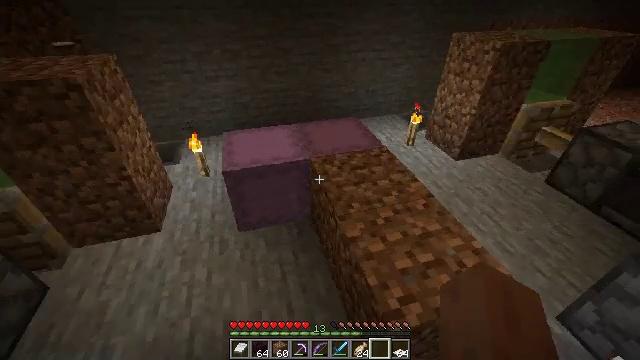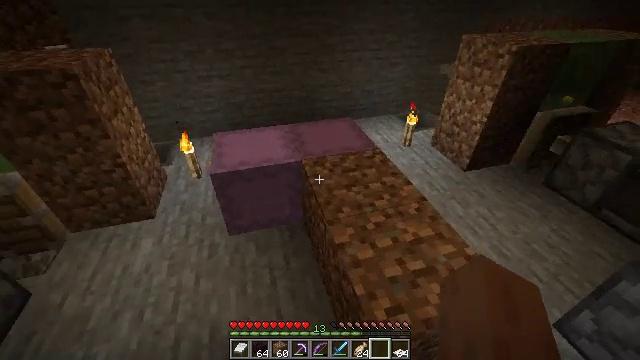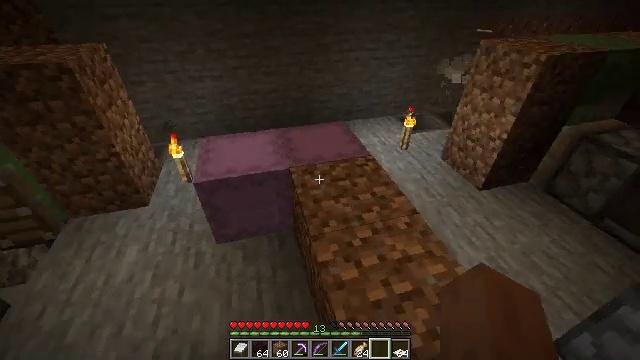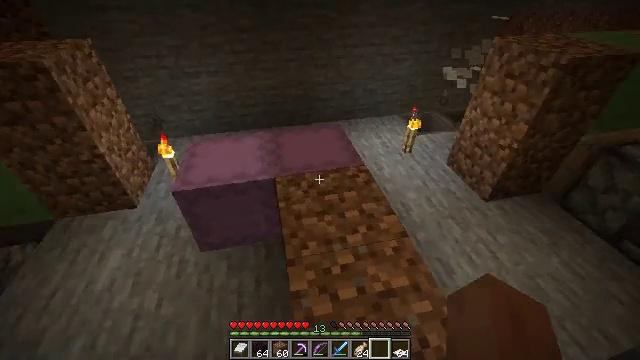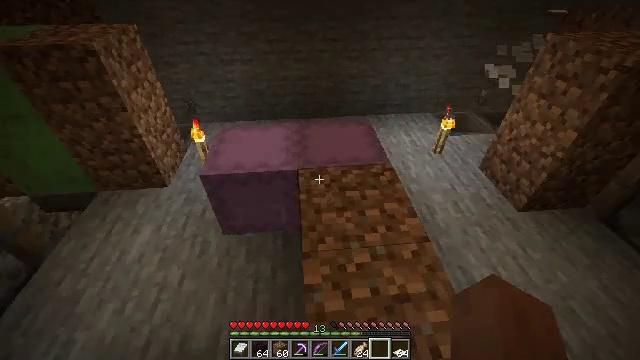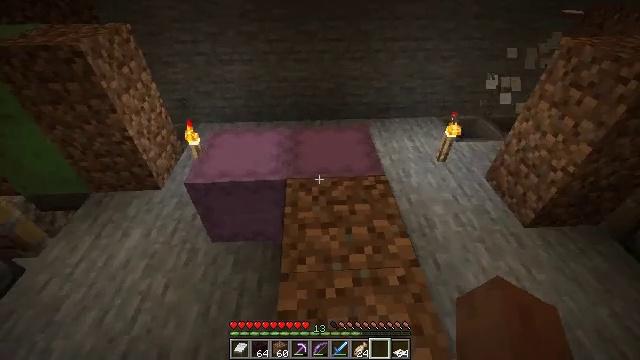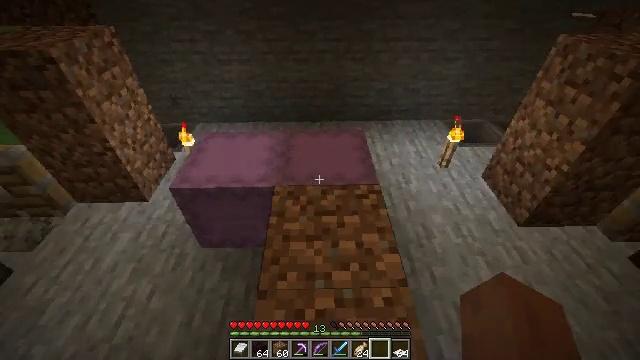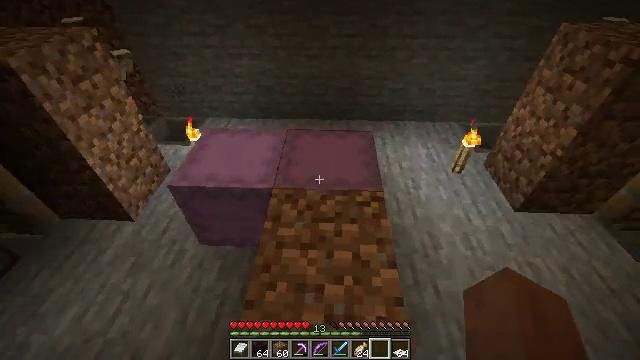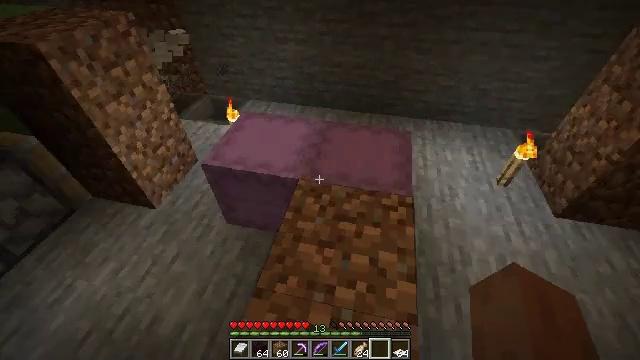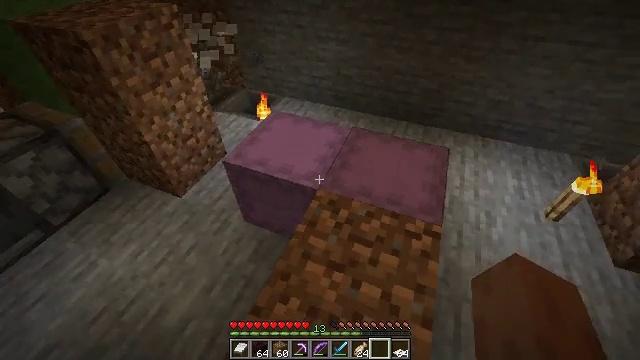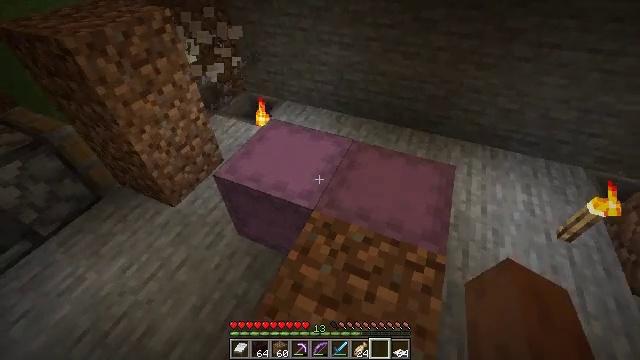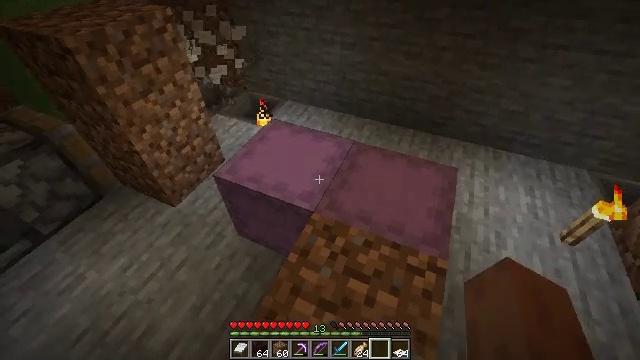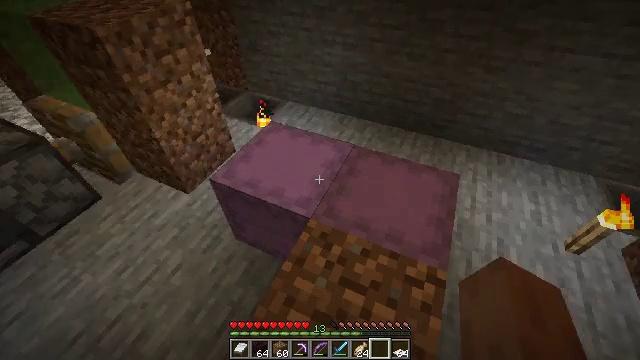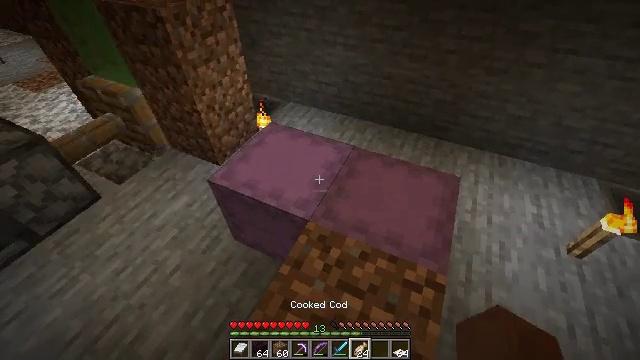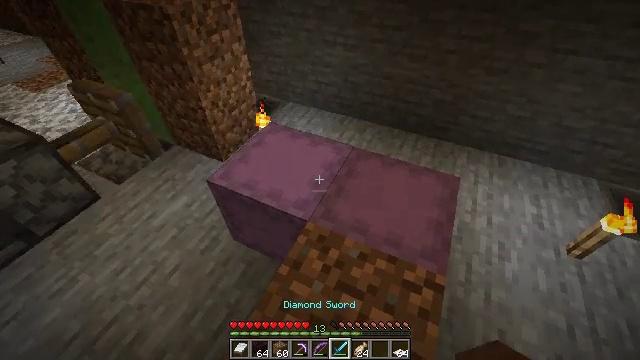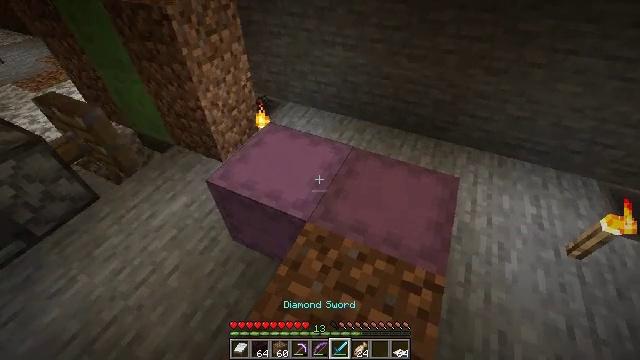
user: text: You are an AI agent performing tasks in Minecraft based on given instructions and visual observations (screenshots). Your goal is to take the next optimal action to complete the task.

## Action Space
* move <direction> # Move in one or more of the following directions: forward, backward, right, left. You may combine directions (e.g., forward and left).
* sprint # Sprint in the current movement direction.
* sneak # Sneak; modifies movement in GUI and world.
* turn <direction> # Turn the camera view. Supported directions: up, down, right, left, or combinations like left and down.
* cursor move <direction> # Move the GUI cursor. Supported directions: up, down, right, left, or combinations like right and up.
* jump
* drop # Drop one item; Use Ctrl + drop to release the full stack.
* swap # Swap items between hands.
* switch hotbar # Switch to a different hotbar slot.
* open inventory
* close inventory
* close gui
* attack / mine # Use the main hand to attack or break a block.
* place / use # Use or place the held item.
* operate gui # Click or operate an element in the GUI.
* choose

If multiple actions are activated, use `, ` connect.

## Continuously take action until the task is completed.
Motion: motion action
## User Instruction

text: Retrieve the shulker box into the inventory.
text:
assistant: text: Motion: move forward and move right
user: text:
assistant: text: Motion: move forward and move right
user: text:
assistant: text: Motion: move forward and move right, turn left and down
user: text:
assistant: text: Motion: move forward and move right, turn left and down
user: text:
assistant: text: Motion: move forward and move right, turn left
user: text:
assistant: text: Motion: move forward and move right, turn left
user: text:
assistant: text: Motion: move forward, turn left and down
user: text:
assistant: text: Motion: move forward, turn left and down
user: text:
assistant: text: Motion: move forward, turn left
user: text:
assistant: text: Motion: turn left
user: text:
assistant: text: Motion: no_op
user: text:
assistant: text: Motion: no_op
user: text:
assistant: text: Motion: no_op
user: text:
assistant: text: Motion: no_op
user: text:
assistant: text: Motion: no_op
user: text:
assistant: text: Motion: no_op
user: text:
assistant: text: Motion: no_op
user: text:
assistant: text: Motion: no_op
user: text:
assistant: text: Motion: no_op
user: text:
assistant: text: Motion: no_op
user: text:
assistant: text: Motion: no_op
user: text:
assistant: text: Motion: no_op
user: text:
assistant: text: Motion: no_op
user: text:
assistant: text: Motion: no_op
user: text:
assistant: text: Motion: no_op
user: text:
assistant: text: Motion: no_op
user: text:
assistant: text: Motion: turn left
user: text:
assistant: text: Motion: turn left
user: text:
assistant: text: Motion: attack / mine
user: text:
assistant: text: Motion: attack / mine